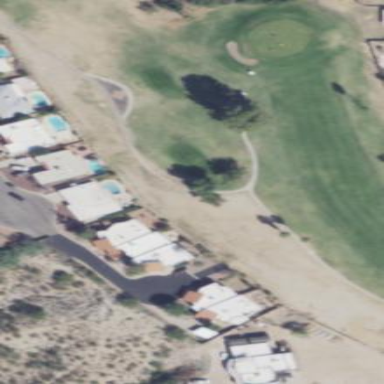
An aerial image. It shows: Grass area designated as golf tee.